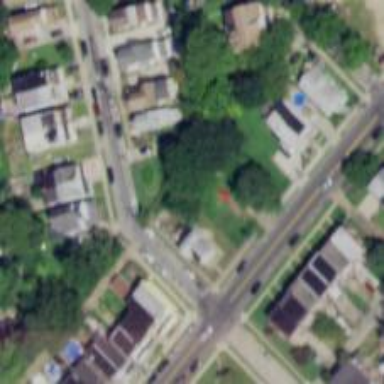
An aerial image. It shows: Alley classified as service road.